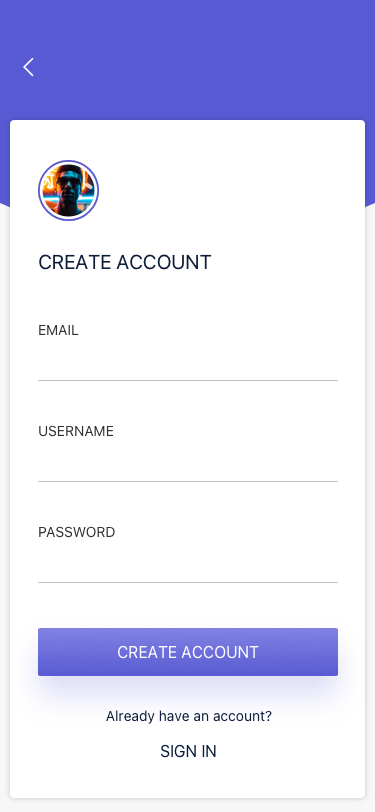
Text in this UI design:
Already have an account?
SIGN IN
CREATE ACCOUNT
PASSWORD
USERNAME
EMAIL
CREATE ACCOUNT